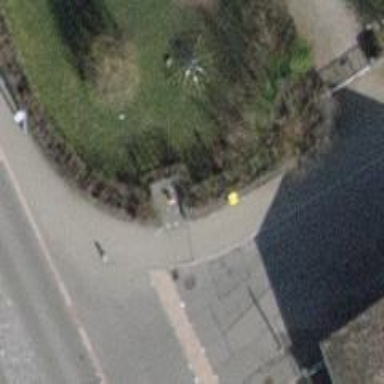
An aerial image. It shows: Post box.